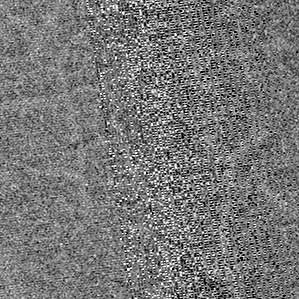
Label: frost